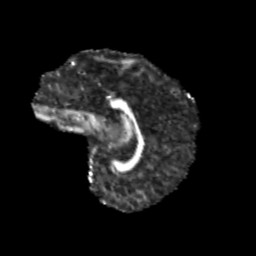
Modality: FA
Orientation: sagittal
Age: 13
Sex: female
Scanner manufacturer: siemens
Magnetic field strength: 3 T
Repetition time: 3.8 s
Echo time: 0.07 s